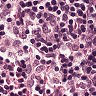
Metastatic tissue present: no